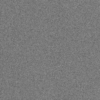
Label: dusty